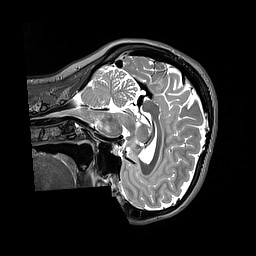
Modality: T2w
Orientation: sagittal
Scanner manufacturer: siemens
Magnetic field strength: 3 T
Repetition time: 3.2 s
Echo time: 0.451 s